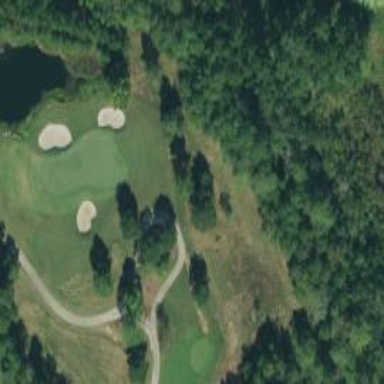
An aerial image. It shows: Path for both roads and golfers.